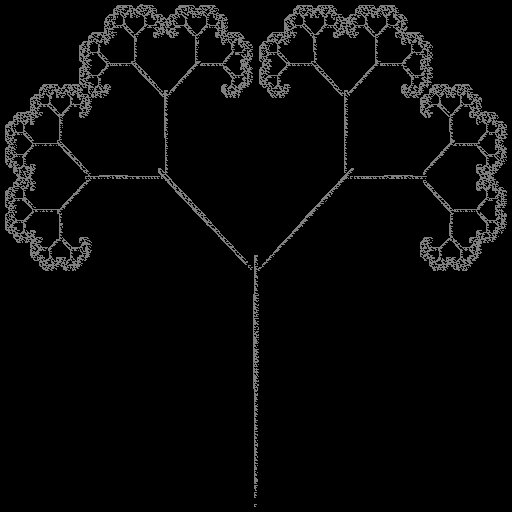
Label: sticks